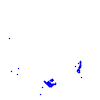
Particle: kaon